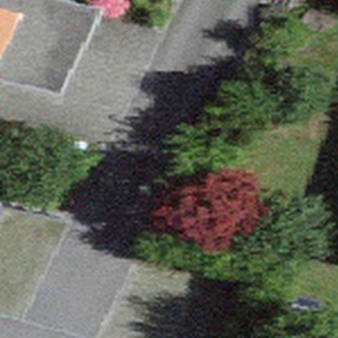
Label: other